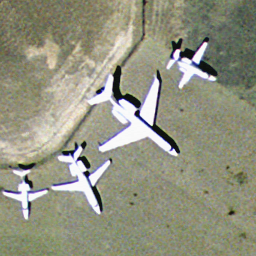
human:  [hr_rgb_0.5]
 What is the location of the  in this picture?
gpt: minor diagonal